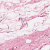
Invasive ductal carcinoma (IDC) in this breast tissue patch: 0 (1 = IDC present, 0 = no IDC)